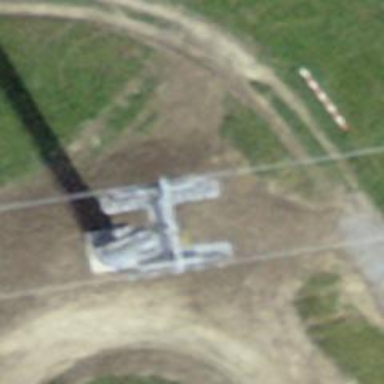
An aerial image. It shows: Pylon used for aerialway.